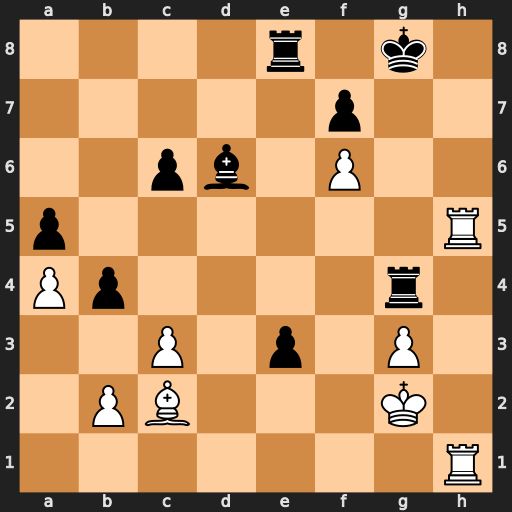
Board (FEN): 4r1k1/5p2/2pb1P2/p6R/Pp4r1/2P1p1P1/1PB3K1/7R
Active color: w
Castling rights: -
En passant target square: -
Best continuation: Rh8#